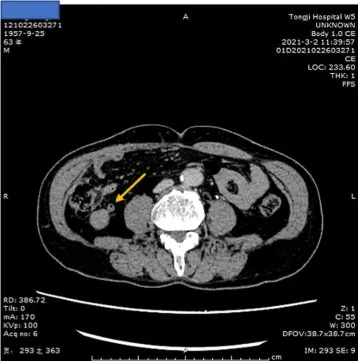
(B) portal venous phase of the the Liver-enhanced computed tomography (CT) showing the tumor lesion in the appendix, the arrow point at the appendix.
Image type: radiology (ct)